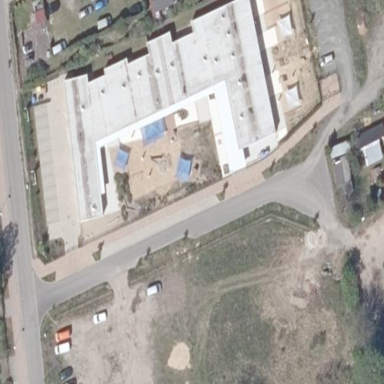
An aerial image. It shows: Kindergarten.